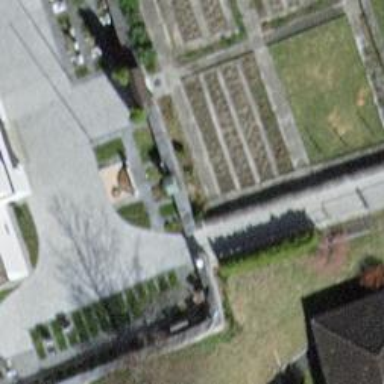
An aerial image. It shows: Paved footway.